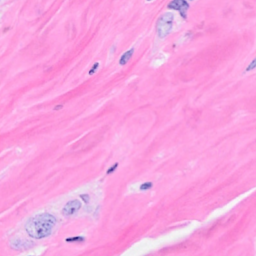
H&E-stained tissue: Breast